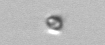
Label: nanoplankton_mix